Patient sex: F
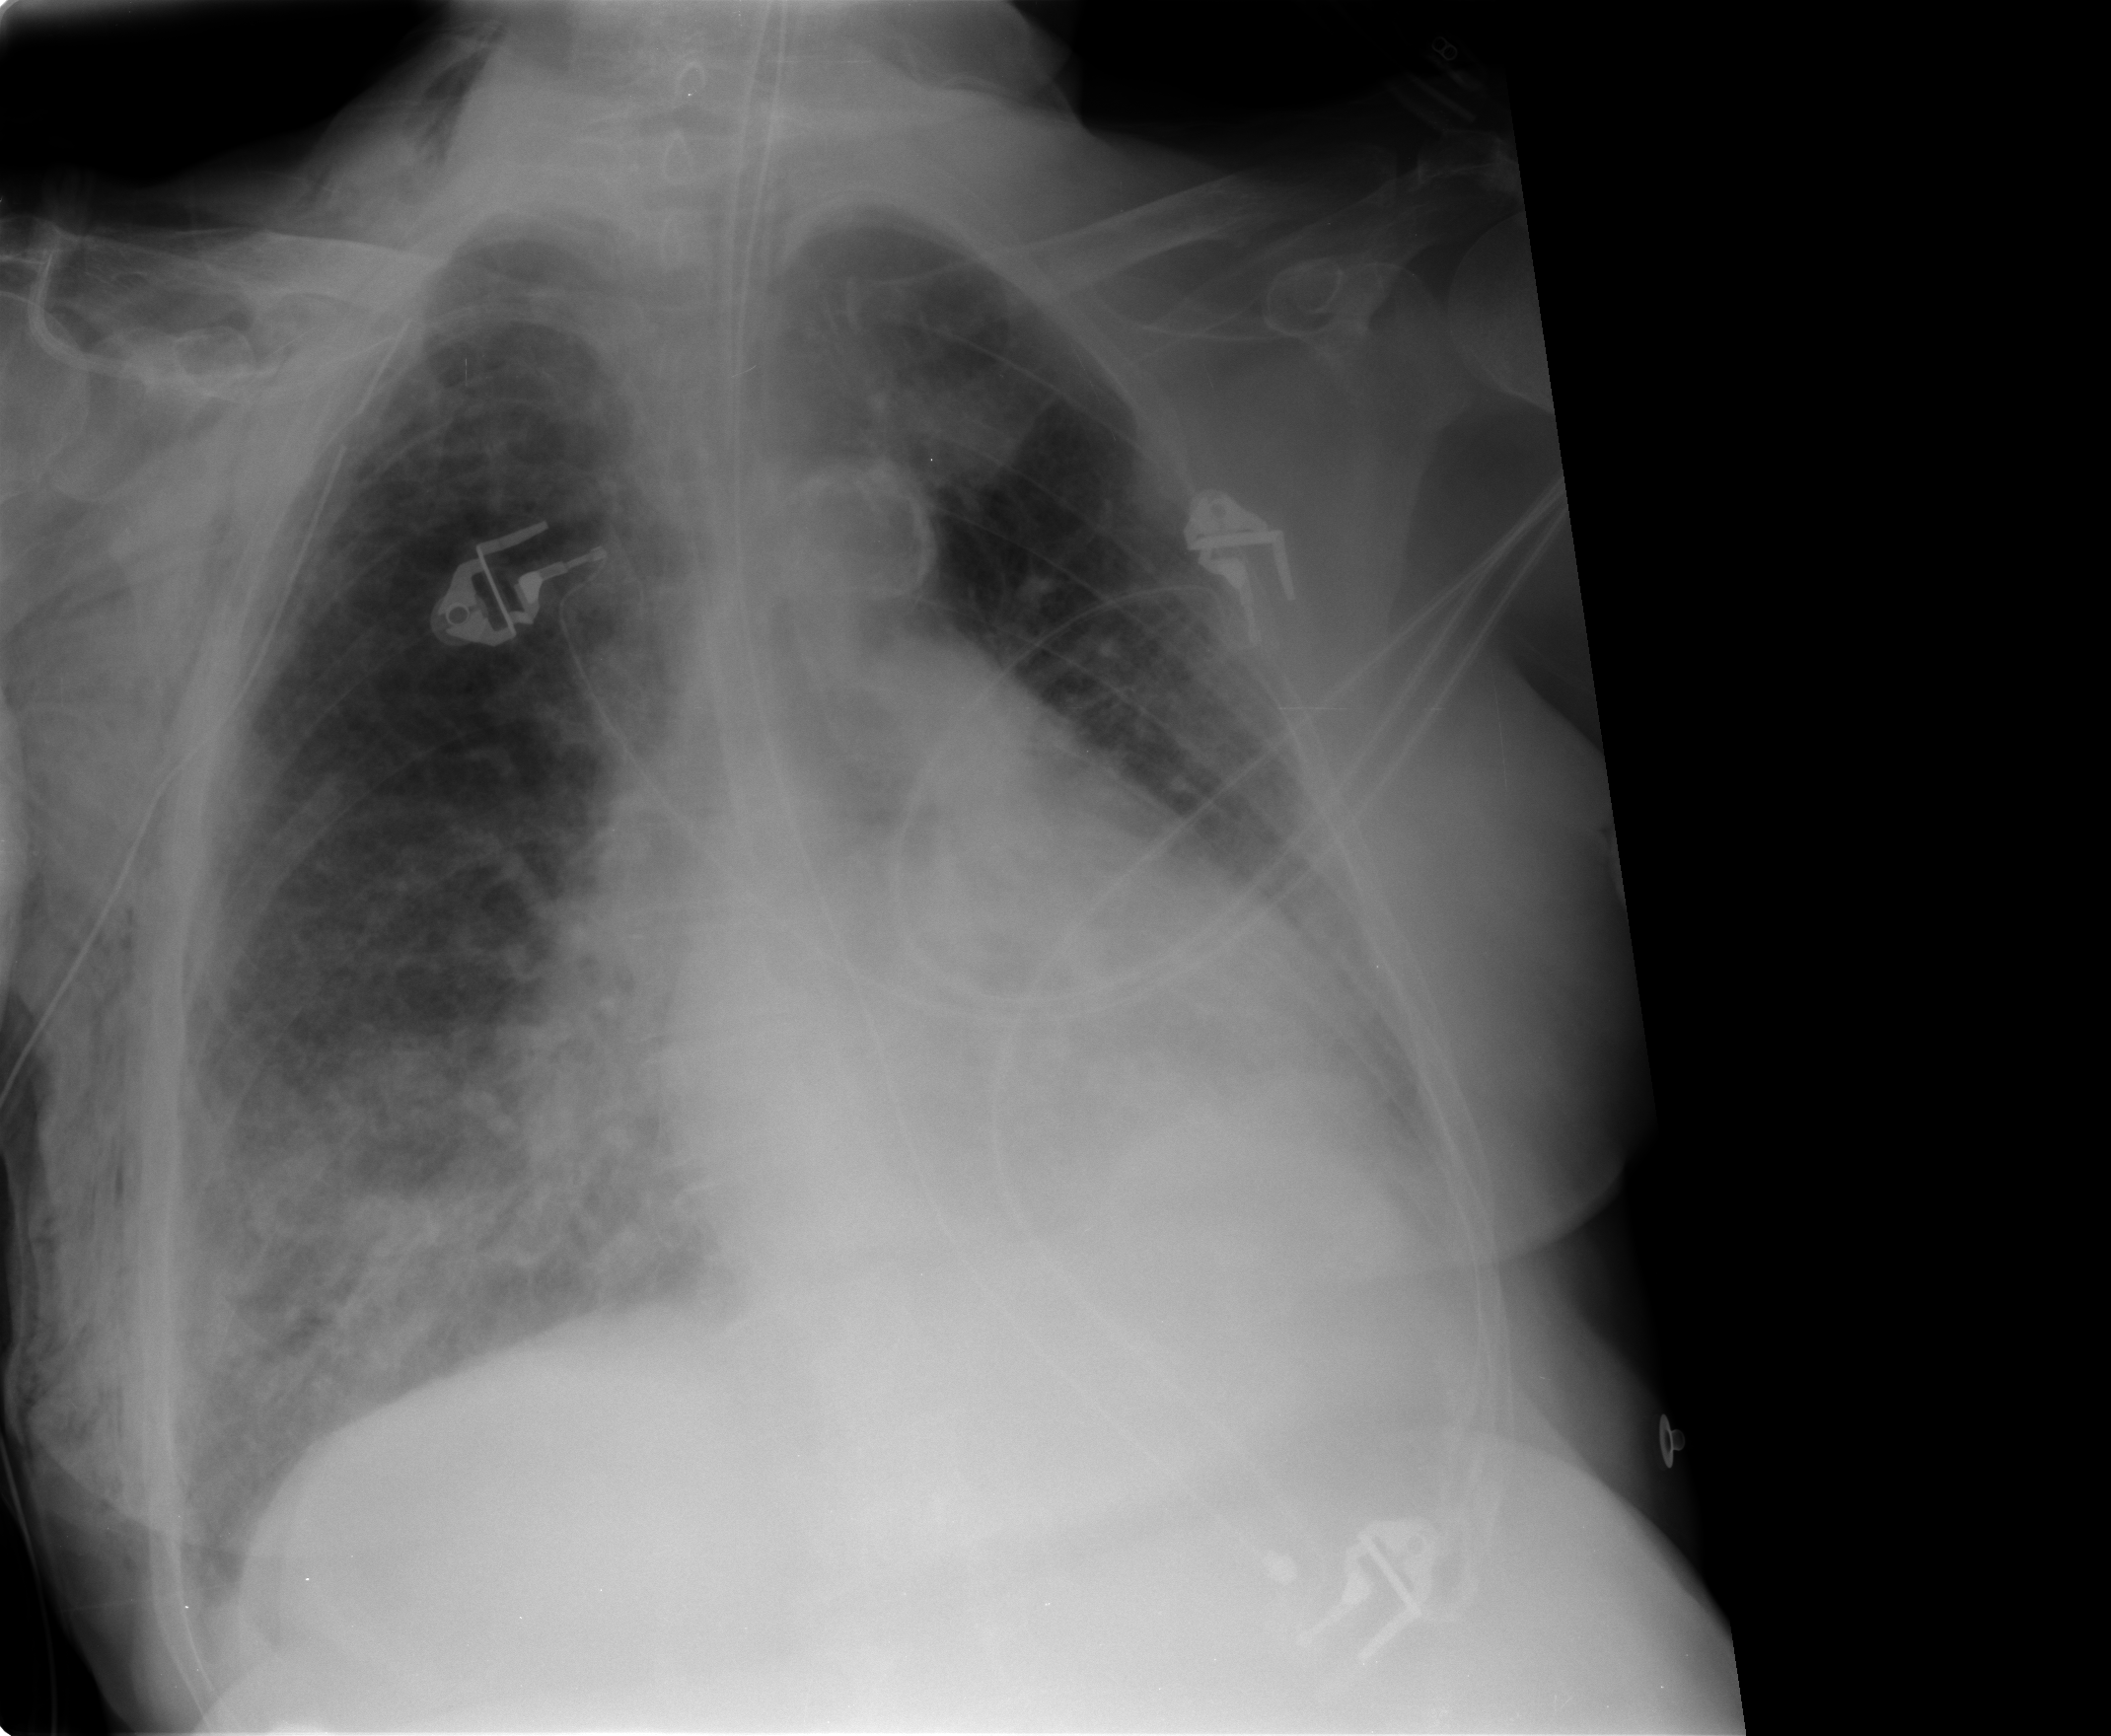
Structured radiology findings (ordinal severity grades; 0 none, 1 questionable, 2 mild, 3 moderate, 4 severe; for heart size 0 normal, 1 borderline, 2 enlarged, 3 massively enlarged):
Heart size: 2
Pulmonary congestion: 1
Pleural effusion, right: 1
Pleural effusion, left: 2
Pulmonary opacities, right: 1
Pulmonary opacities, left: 2
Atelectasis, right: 2
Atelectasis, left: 2